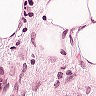
Metastatic tissue present: yes